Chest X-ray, AP view. Patient: 62 years old, sex F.
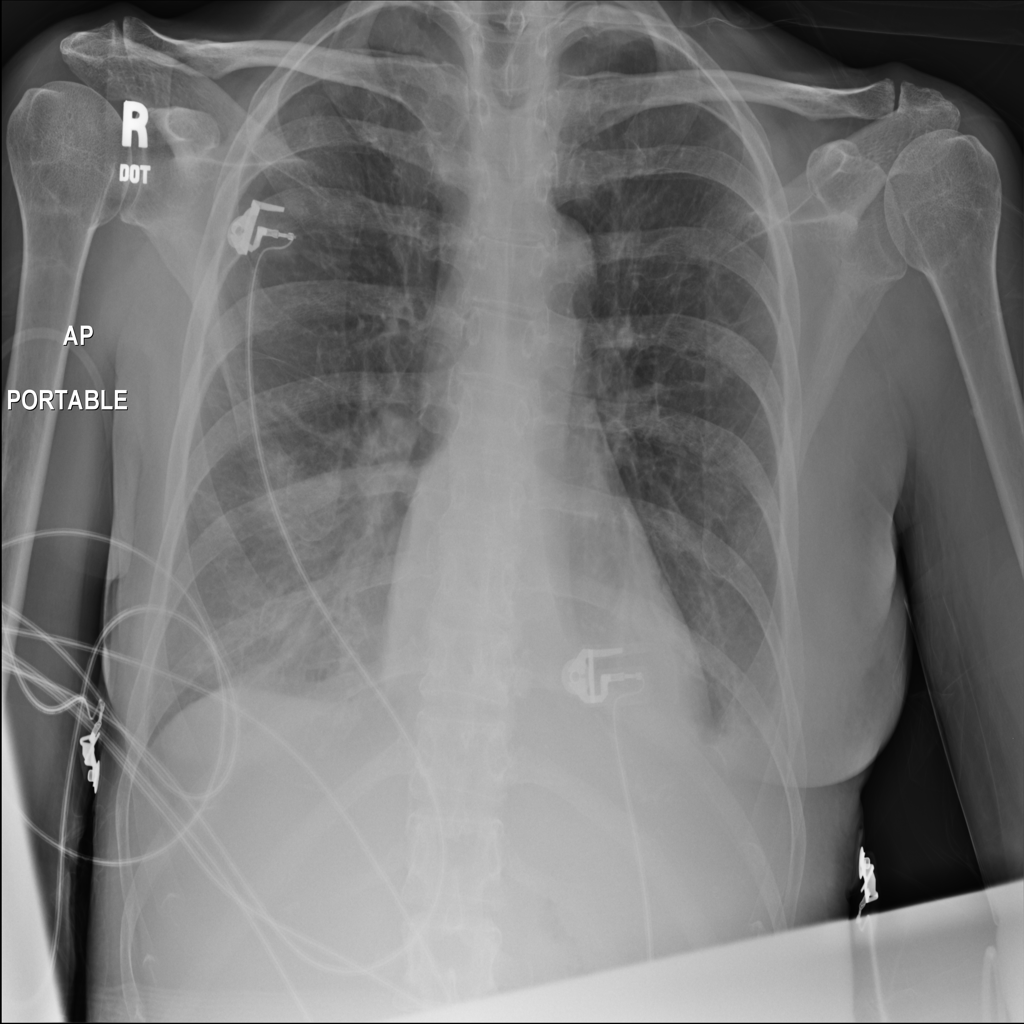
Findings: Atelectasis, Consolidation, Effusion, Infiltration